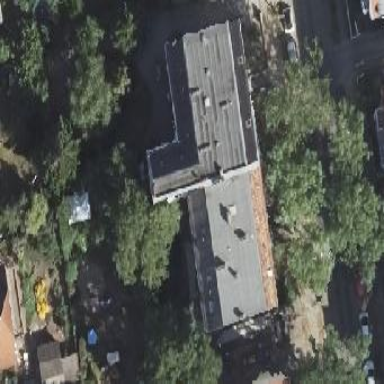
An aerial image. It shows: Building consisting of apartments with double saltbox roof shape.